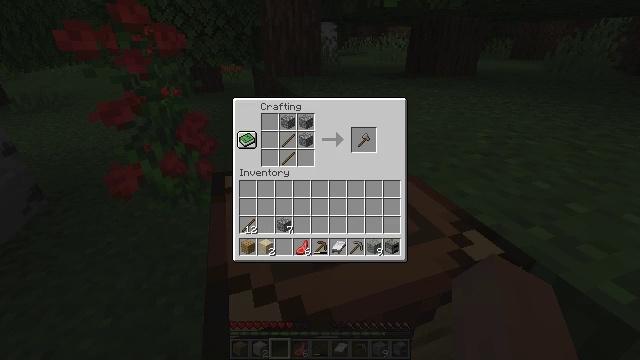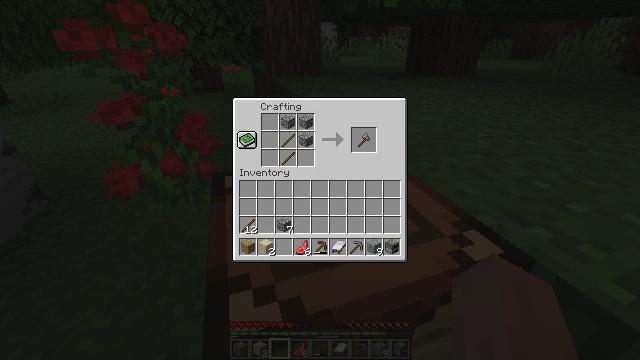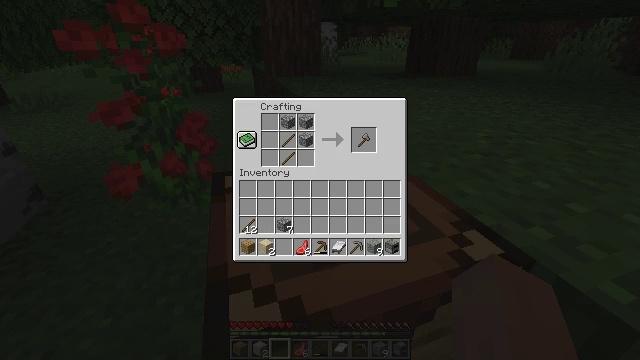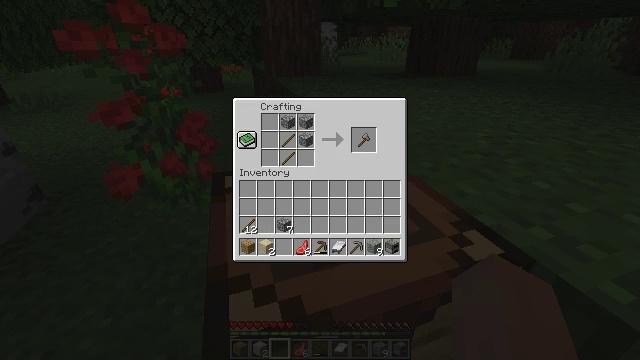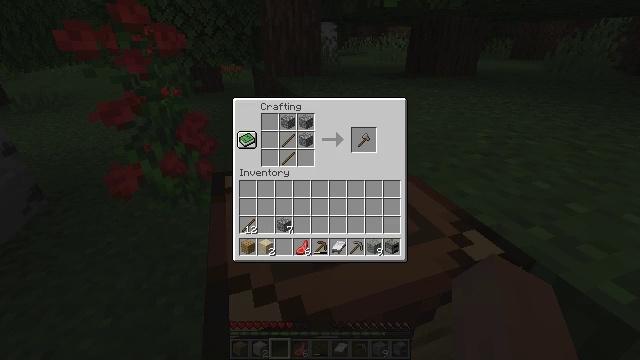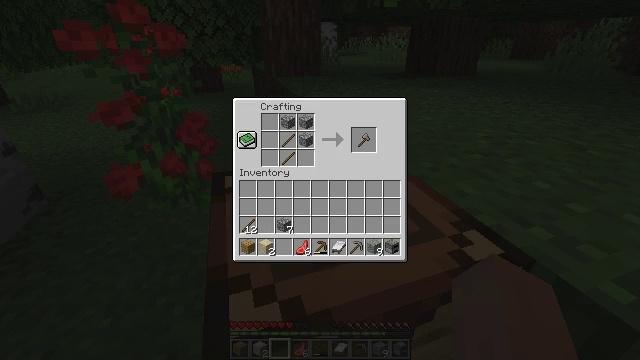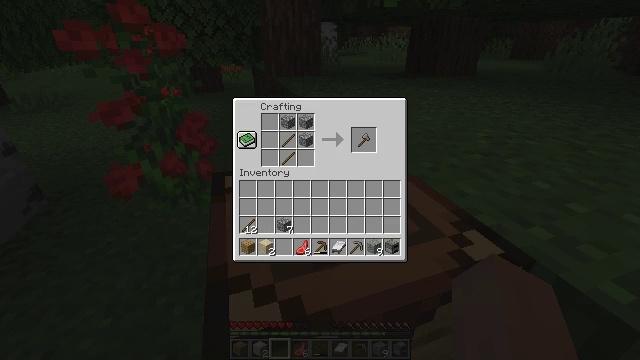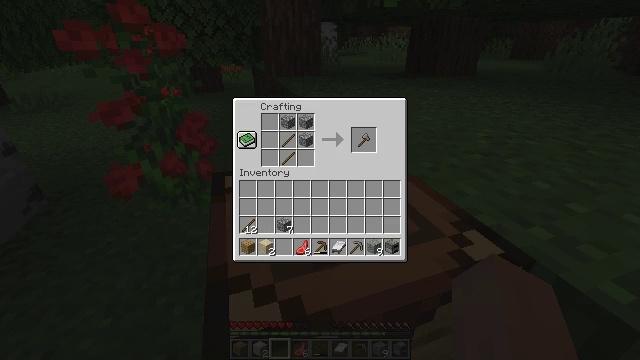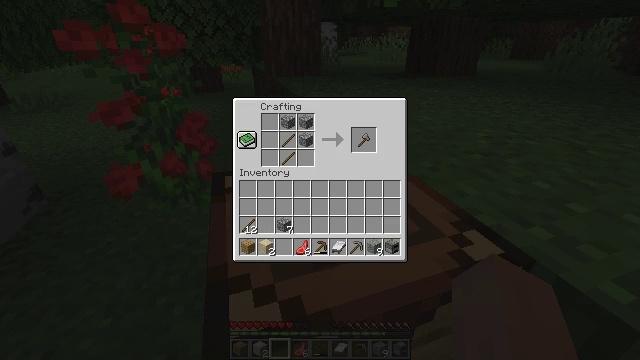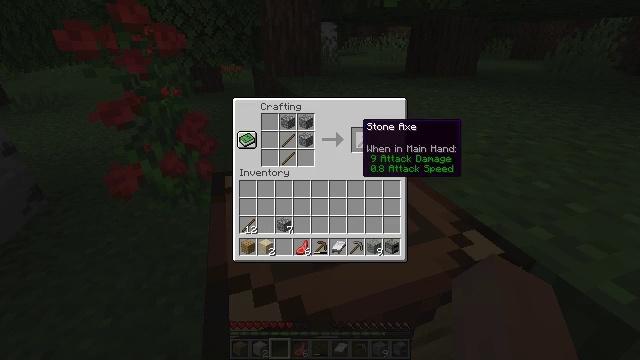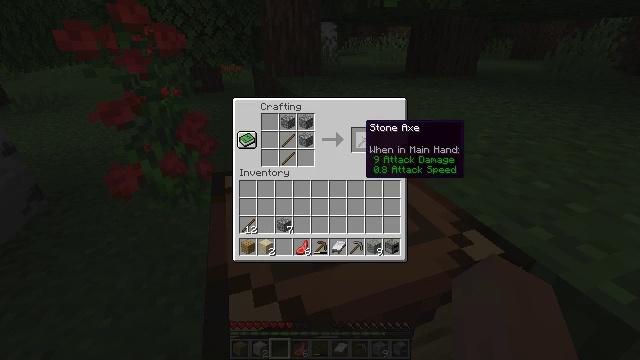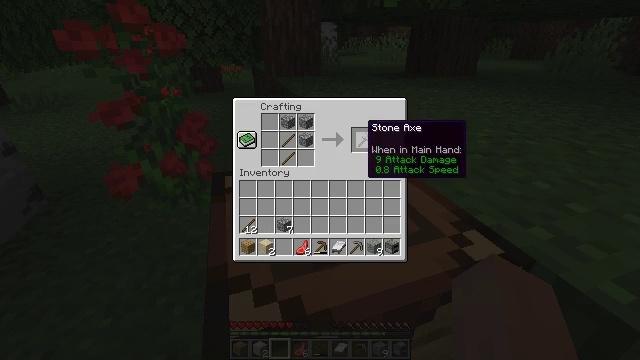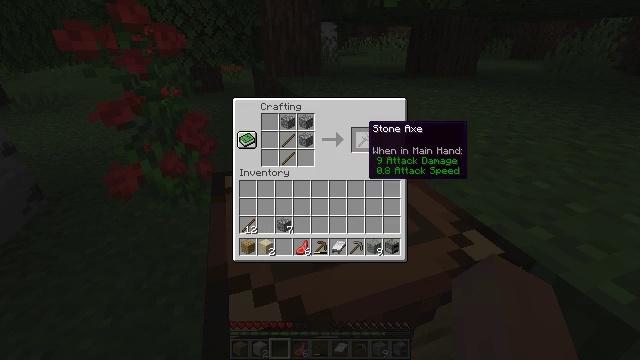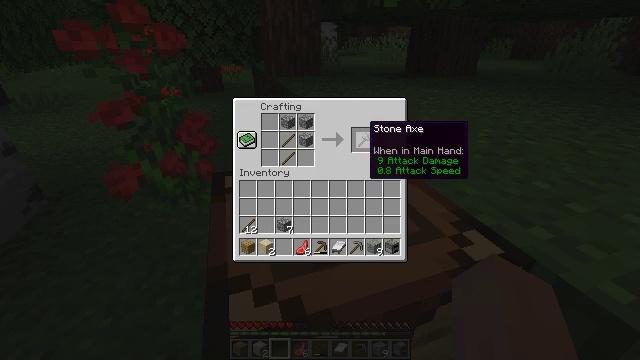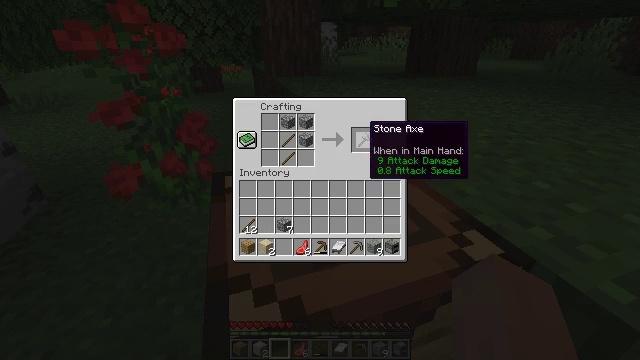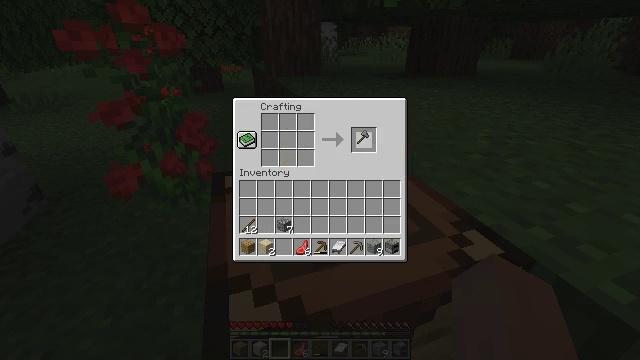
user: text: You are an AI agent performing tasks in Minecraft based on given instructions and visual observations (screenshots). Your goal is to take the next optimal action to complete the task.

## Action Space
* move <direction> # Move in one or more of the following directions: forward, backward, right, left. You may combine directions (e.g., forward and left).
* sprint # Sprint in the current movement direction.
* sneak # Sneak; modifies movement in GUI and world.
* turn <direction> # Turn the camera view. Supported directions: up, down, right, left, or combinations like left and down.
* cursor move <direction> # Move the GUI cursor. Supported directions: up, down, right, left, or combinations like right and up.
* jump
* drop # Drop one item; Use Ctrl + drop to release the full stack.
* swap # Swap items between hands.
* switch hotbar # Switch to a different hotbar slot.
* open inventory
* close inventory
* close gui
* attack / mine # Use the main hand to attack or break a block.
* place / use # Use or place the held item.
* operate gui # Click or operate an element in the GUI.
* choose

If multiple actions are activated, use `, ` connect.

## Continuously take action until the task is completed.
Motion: motion action
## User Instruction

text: Make a stone axe using a crafting table.
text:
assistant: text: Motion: no_op
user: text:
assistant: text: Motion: no_op
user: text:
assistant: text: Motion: no_op
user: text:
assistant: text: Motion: no_op
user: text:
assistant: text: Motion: no_op
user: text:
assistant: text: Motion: no_op
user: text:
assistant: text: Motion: no_op
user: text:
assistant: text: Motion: no_op
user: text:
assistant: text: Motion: no_op
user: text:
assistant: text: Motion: no_op
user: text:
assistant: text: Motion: no_op
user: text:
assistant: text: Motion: no_op
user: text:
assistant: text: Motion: no_op
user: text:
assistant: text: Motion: no_op
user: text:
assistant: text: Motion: no_op
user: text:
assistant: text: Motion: no_op
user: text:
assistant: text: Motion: operate gui
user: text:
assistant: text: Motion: operate gui
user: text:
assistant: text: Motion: no_op
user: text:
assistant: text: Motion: cursor move down
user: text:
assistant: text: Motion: cursor move down
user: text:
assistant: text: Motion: no_op